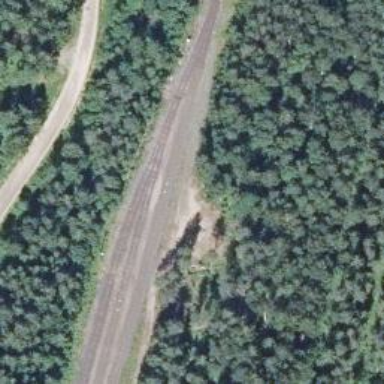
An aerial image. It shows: Wedge used for railway derailment.